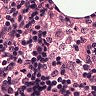
Metastatic tissue present: no